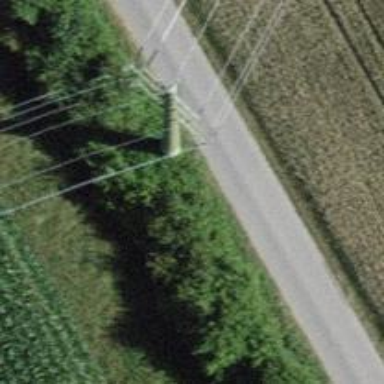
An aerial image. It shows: Power line with three cables.